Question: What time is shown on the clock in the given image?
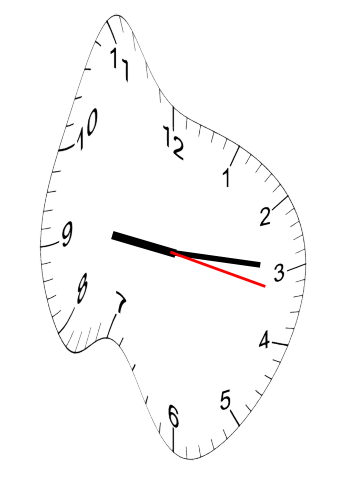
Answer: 09:15:17